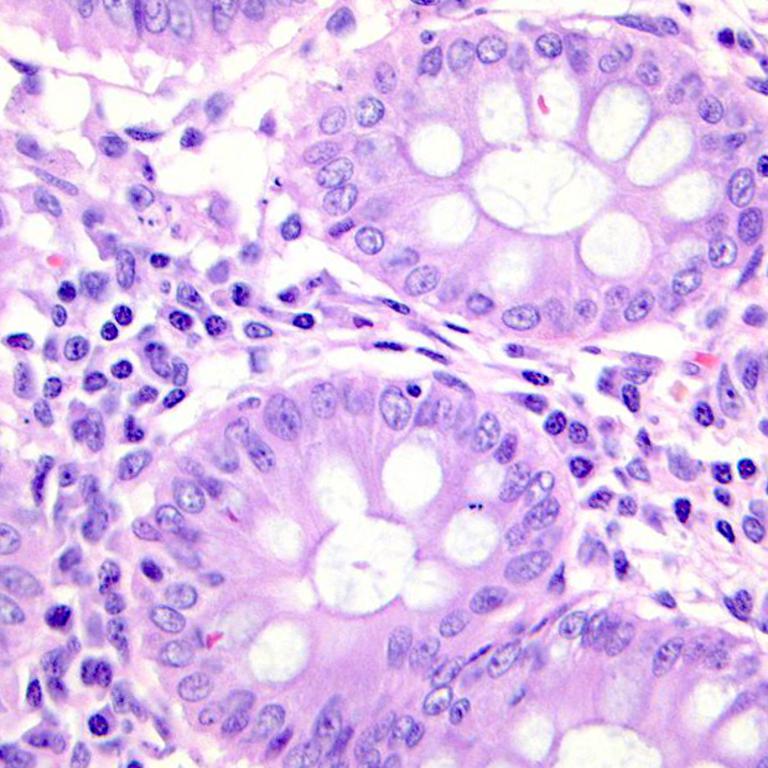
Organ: colon
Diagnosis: benign